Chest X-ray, PA view. Patient: 23 years old, sex M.
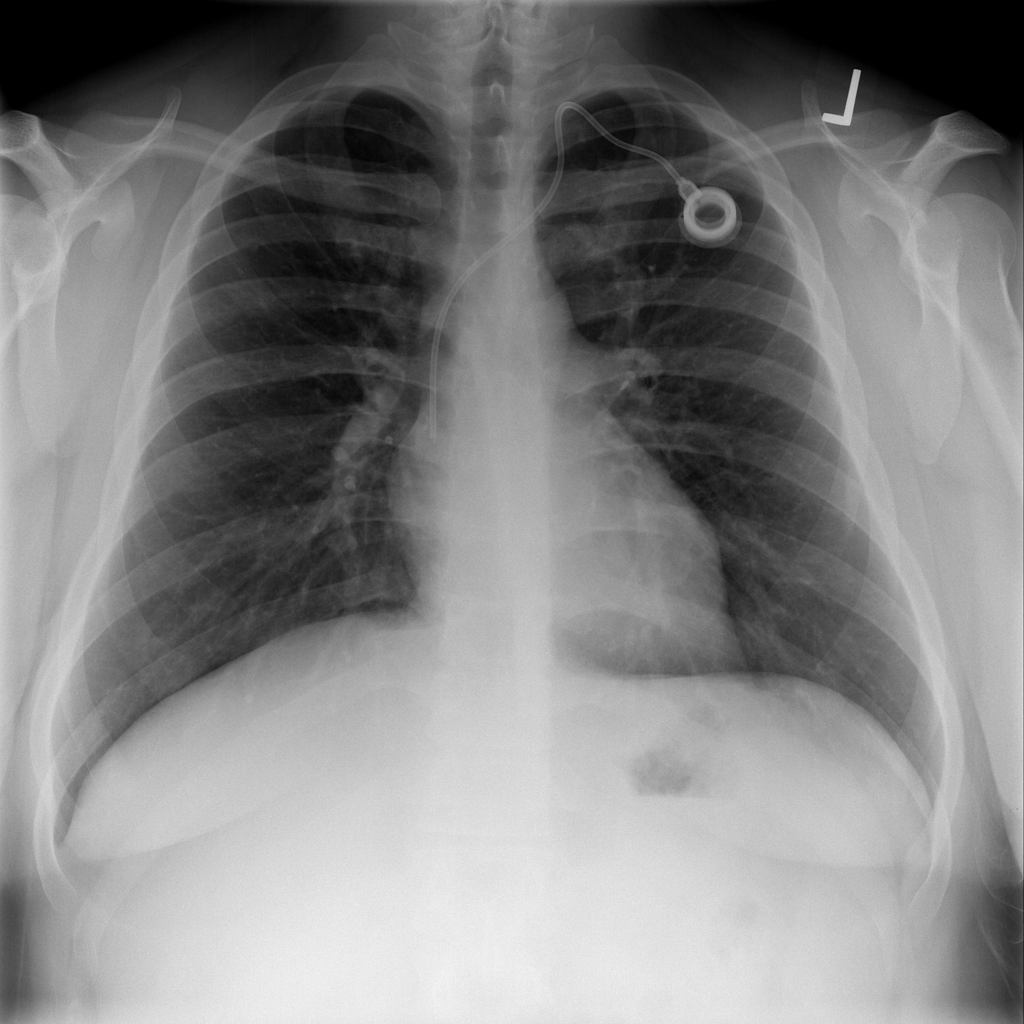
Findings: No Finding